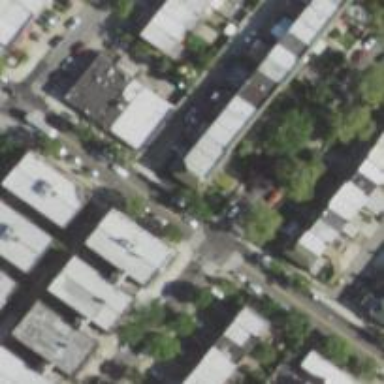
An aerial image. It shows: Residential road with separate asphalt sidewalk.